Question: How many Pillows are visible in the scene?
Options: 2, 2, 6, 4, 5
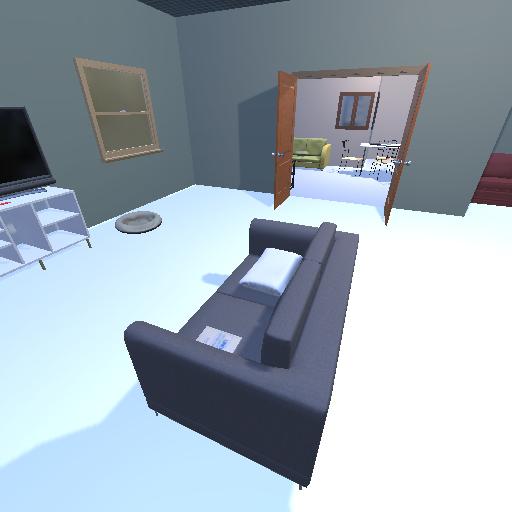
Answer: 2